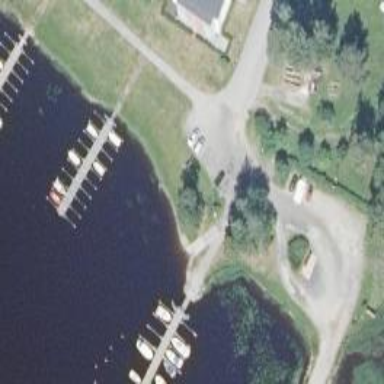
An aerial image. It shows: Slipway on leisure land.